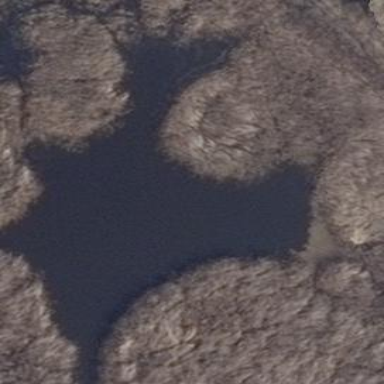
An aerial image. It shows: Peaceful pond surrounded by nature.